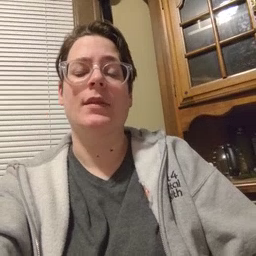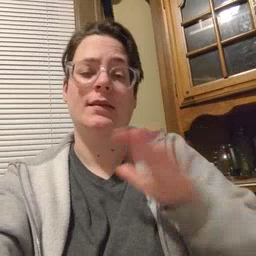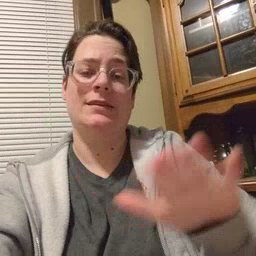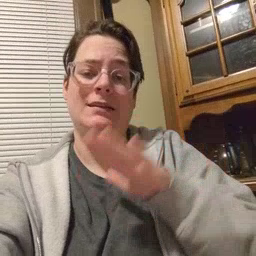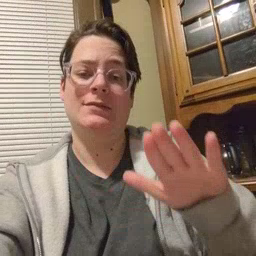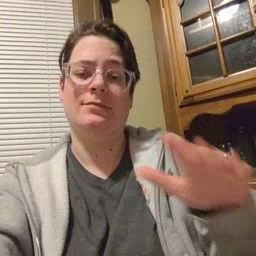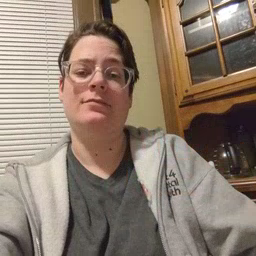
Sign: clean